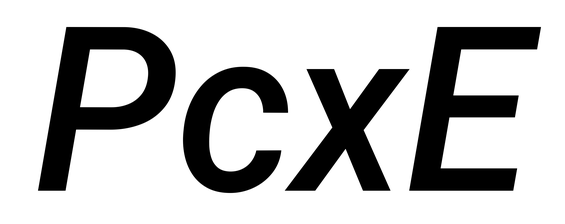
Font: Roboto-Italic_Medium_Italic